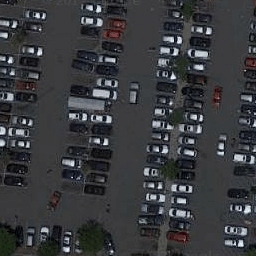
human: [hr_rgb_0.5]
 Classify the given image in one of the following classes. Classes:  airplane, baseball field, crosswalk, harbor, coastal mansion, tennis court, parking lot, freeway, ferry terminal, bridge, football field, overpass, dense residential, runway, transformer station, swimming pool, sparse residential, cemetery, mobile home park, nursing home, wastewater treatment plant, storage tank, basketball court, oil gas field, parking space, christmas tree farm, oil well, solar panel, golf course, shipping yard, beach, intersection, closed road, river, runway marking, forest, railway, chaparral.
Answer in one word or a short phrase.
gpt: parking lot